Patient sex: M
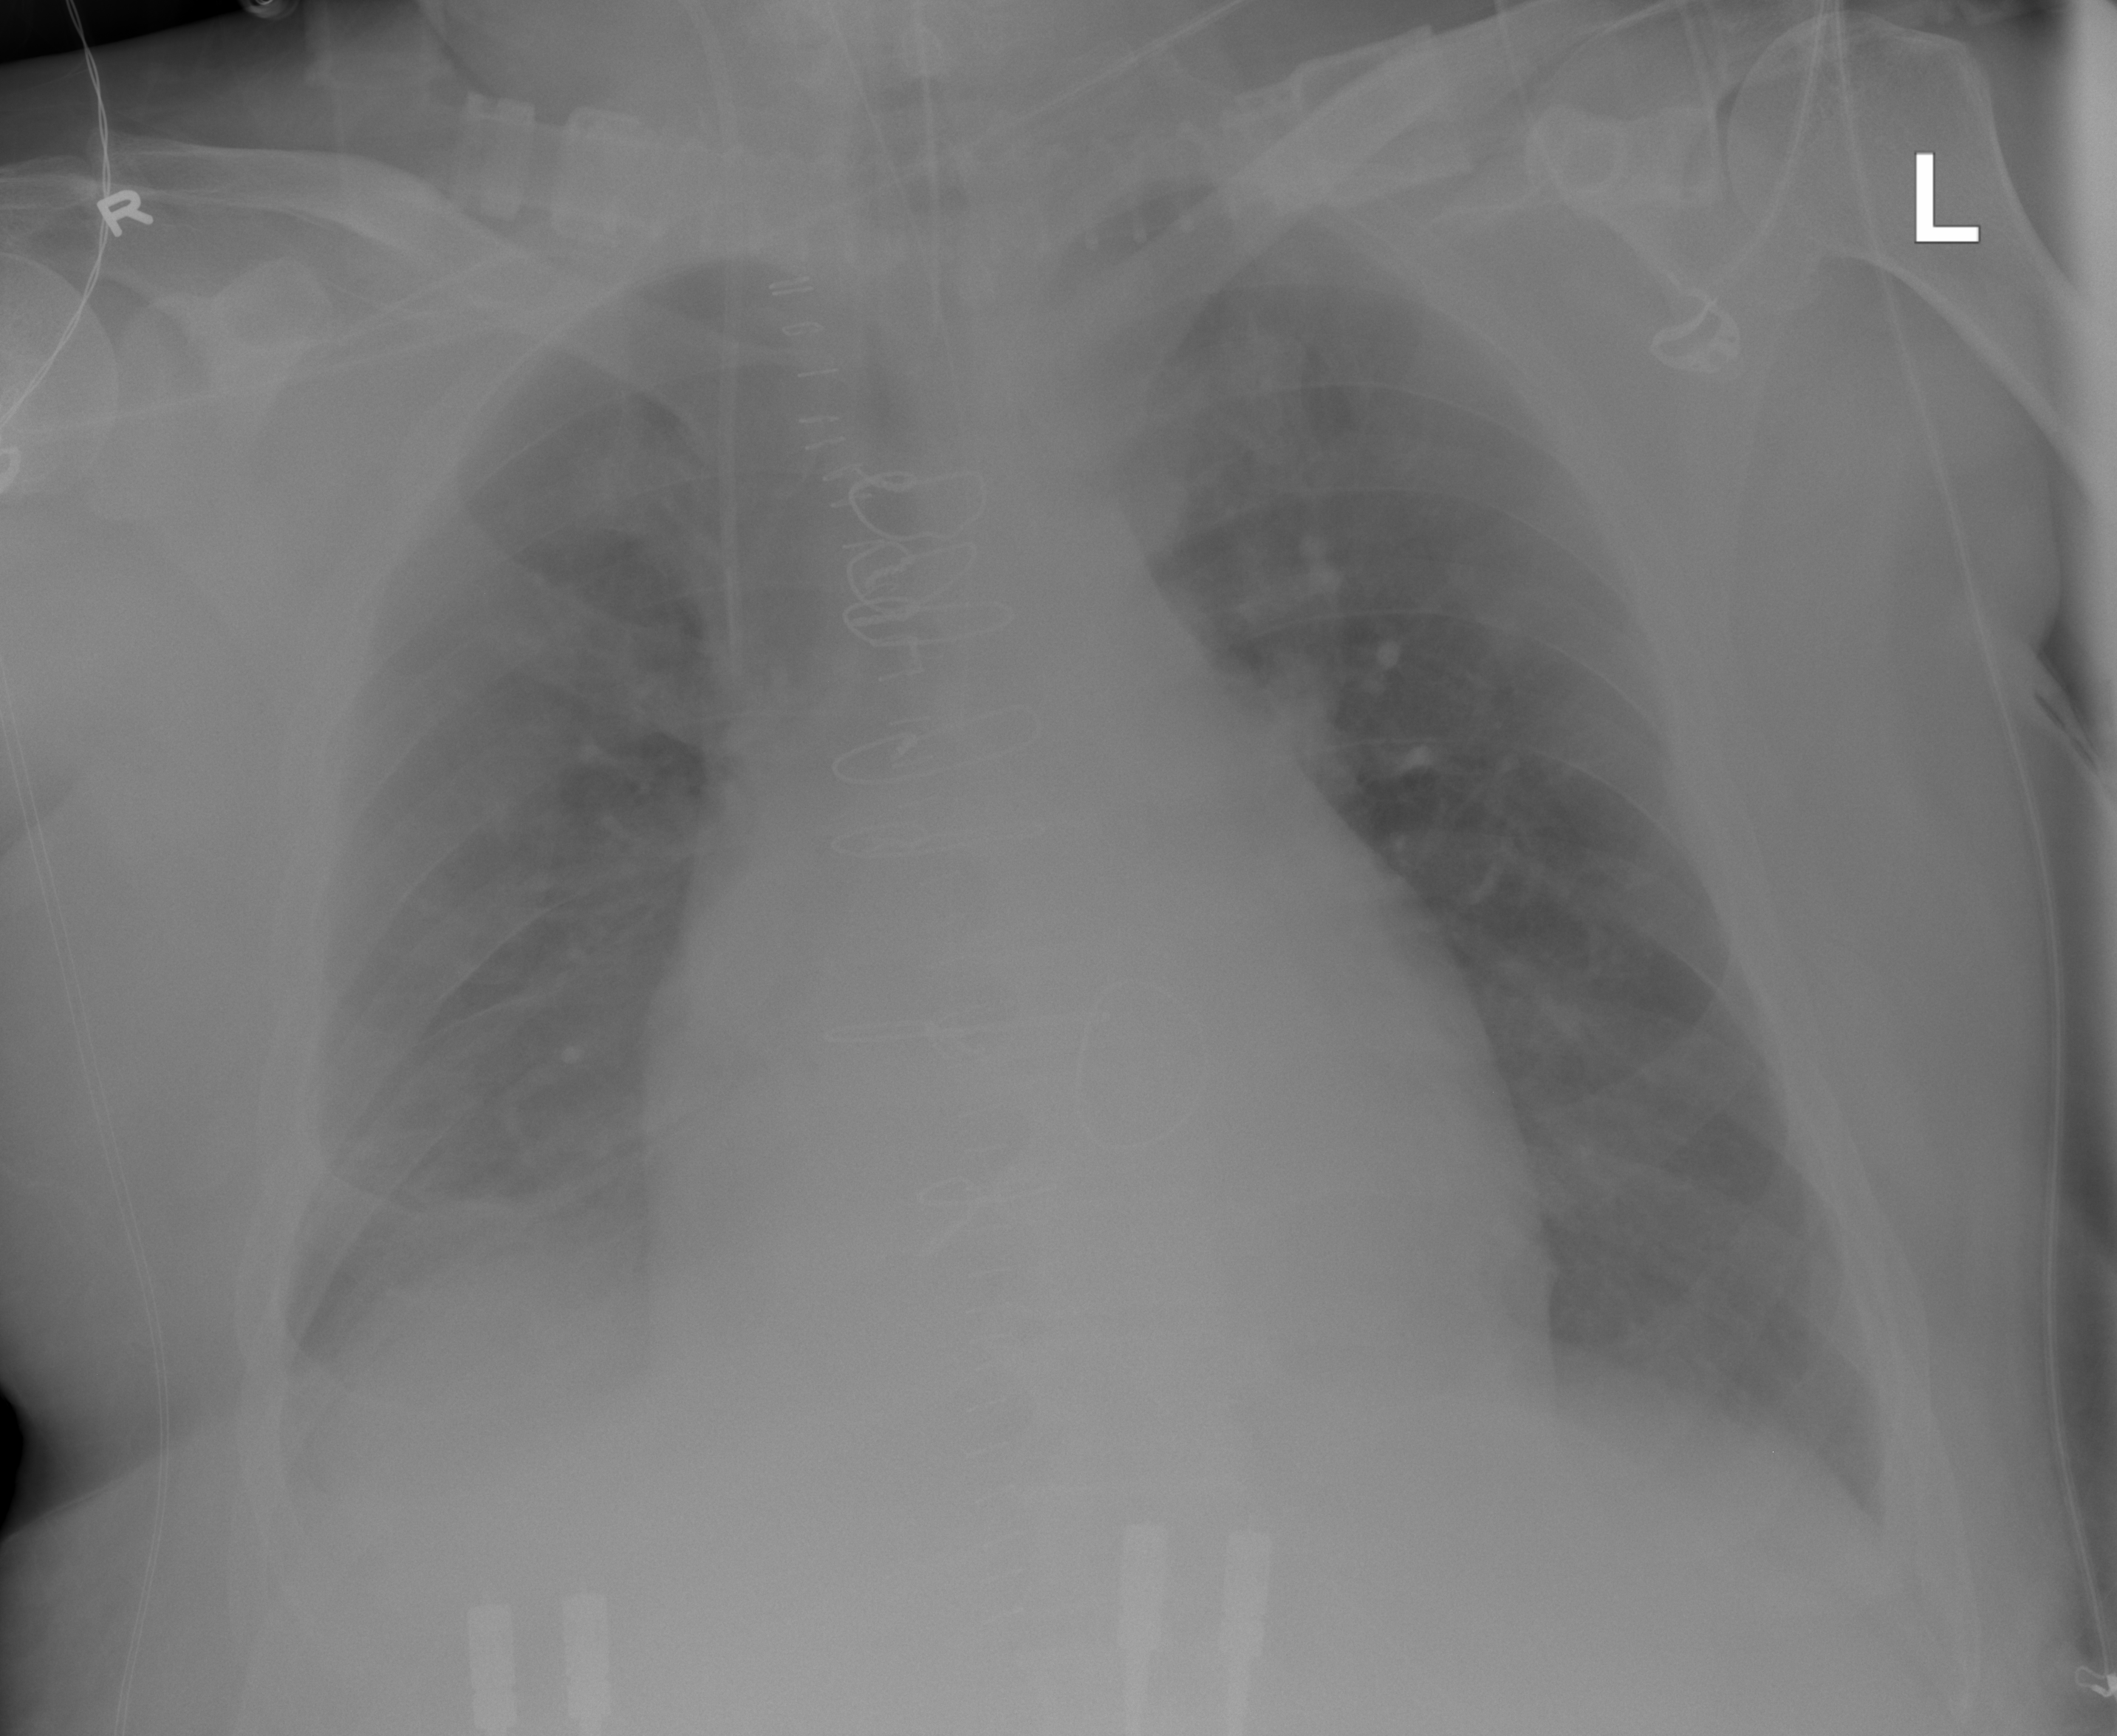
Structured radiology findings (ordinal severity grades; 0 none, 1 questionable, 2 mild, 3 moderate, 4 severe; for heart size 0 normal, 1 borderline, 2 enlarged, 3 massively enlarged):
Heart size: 3
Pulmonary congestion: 2
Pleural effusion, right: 3
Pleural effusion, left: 2
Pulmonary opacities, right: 1
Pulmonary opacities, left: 1
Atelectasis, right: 2
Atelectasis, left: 2